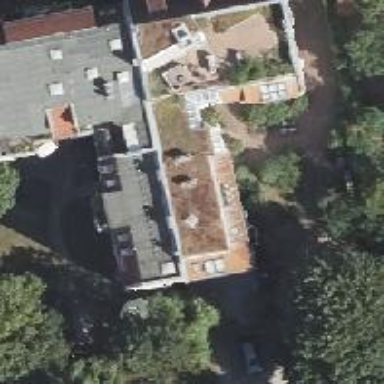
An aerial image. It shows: Apartment building with double saltbox roof shape.